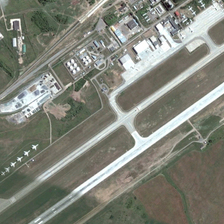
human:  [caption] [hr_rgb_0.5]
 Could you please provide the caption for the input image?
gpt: many planes are parked in an airport near several runways and some green trees .

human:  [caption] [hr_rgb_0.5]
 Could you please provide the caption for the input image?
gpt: many open spaces are in the airport .

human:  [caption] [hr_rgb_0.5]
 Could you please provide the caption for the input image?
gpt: many planes are parked in an airport near several runways and some green trees .

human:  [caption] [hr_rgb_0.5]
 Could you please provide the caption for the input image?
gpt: many open spaces are in the airport .

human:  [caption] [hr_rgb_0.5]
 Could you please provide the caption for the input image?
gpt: many planes are parked in an airport near several runways and some green trees .